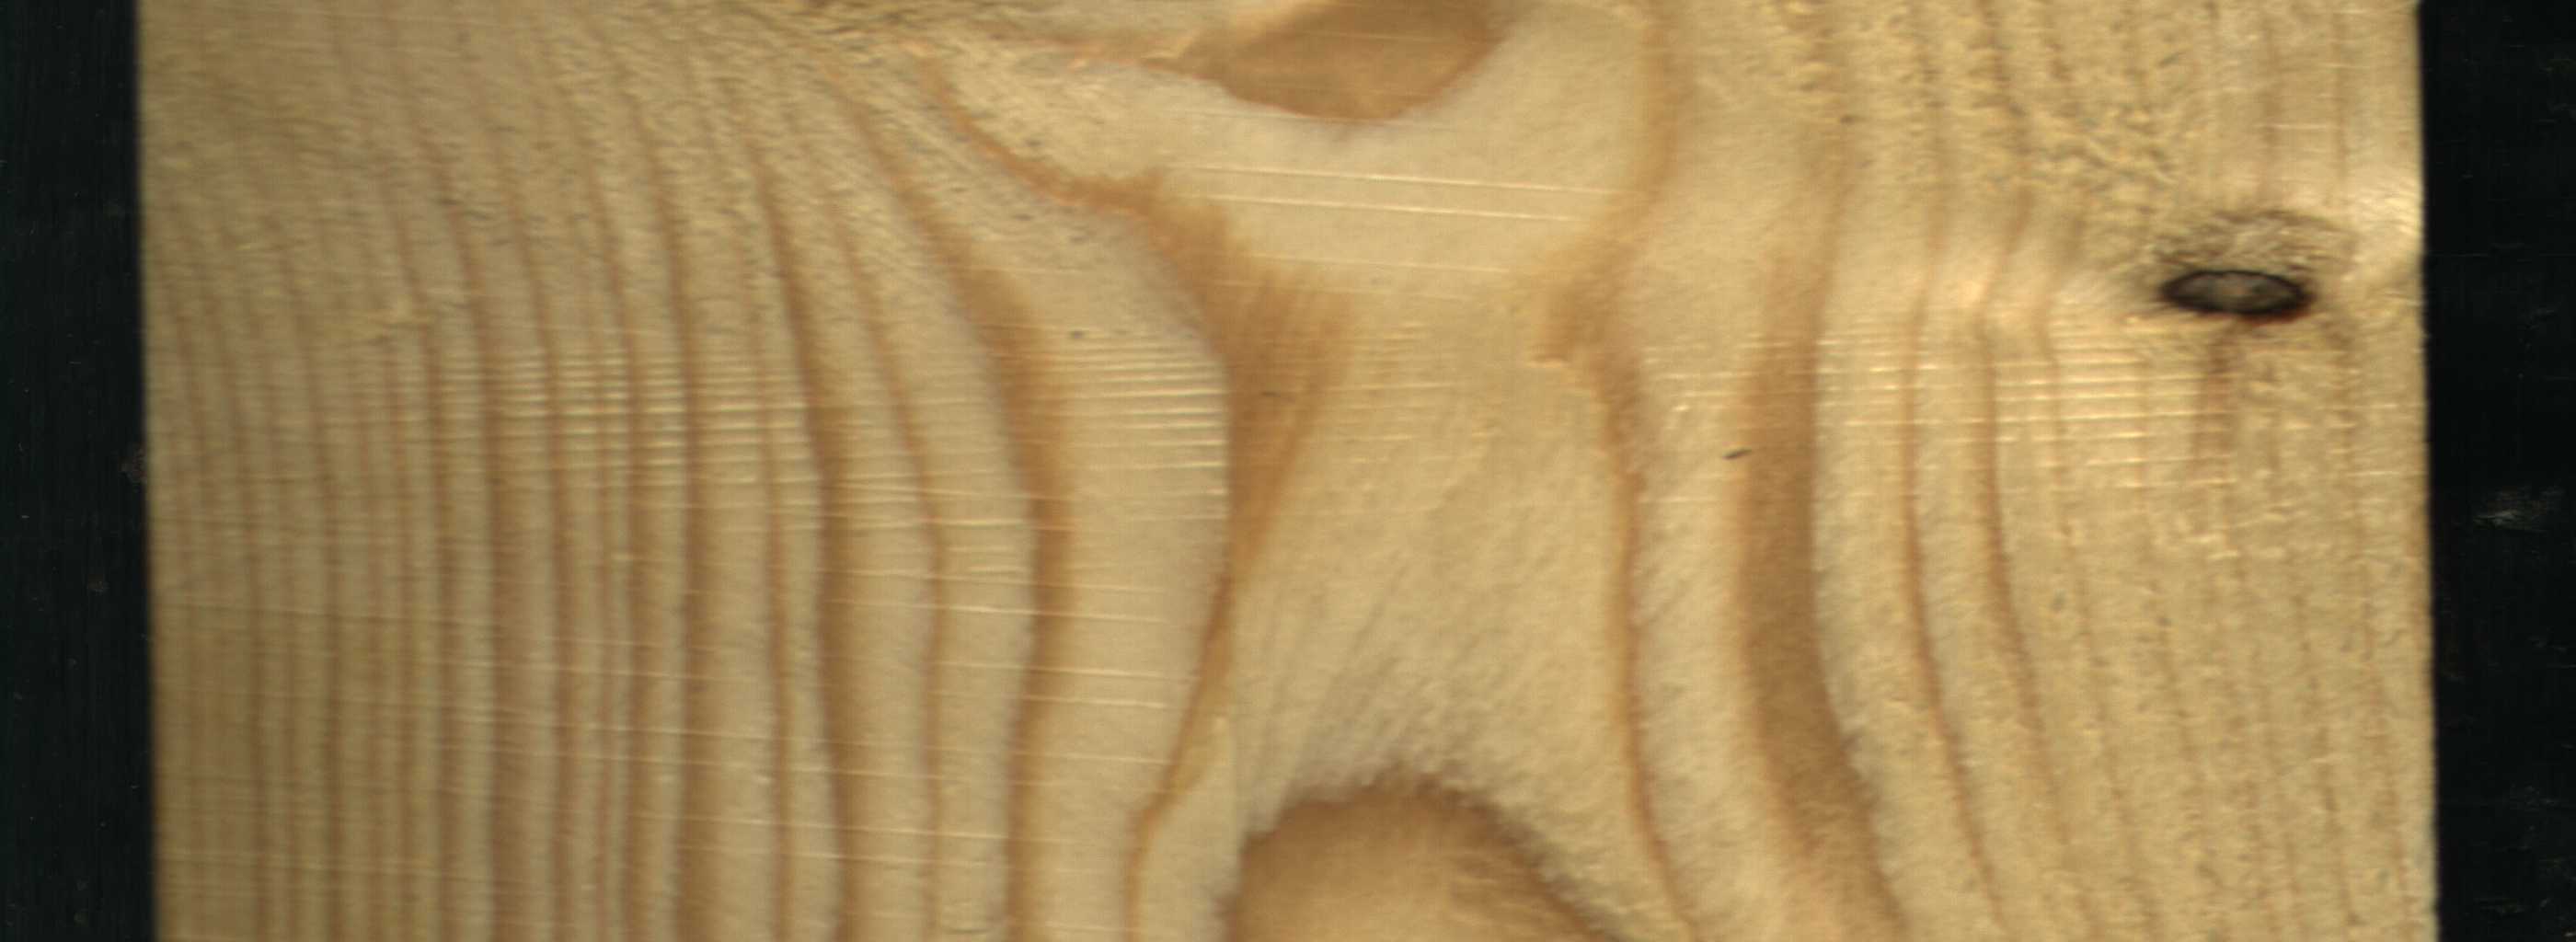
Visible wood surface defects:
Dead_Knot